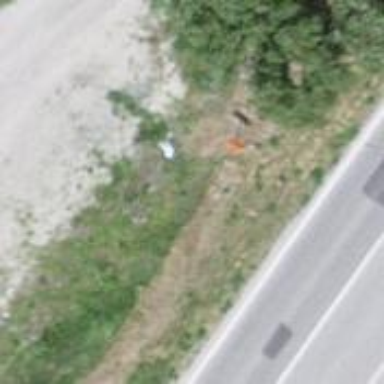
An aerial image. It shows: Pole supporting pipeline marker with roof cover.